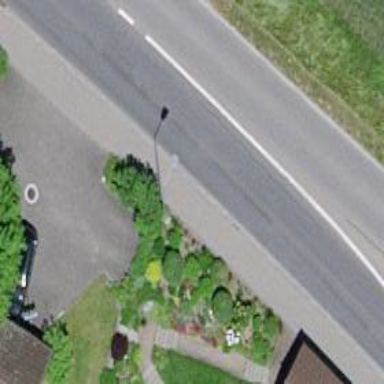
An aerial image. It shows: Secondary road.